Question: What is the account name?
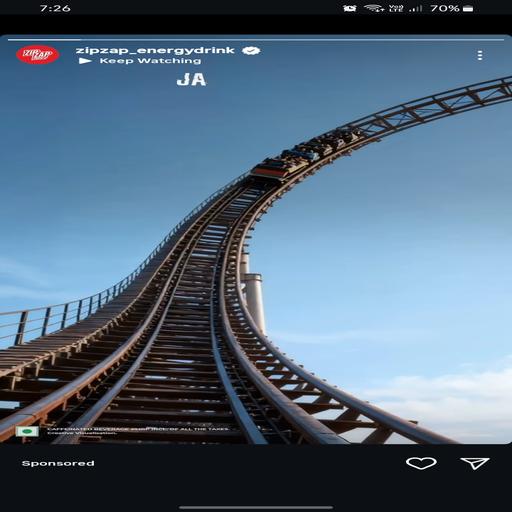
Answer: zipzap energydrink